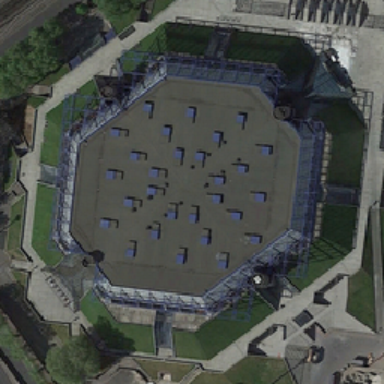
There is an eight-story building in the middle of the field .